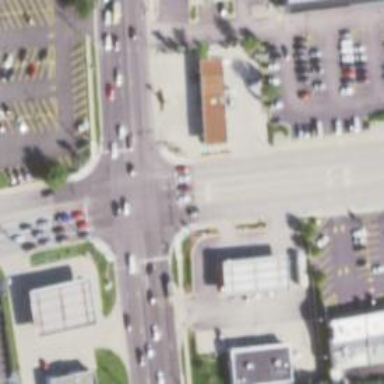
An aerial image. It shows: Crossing road.